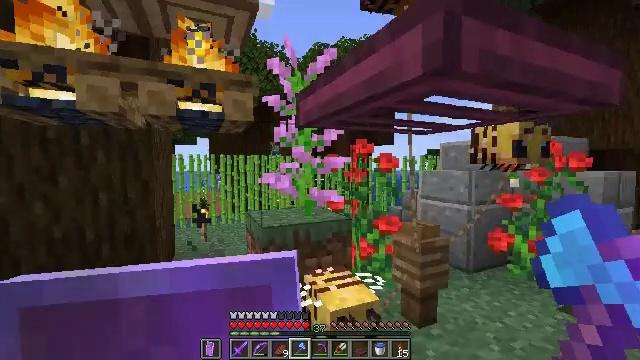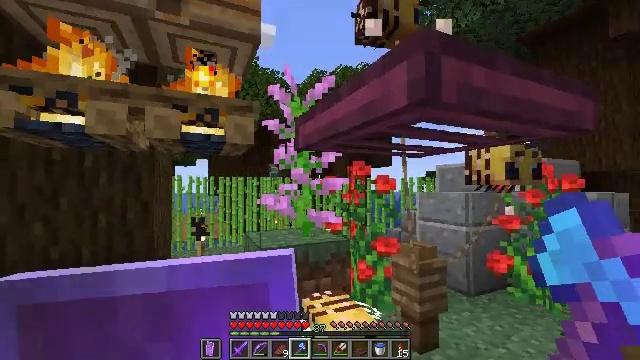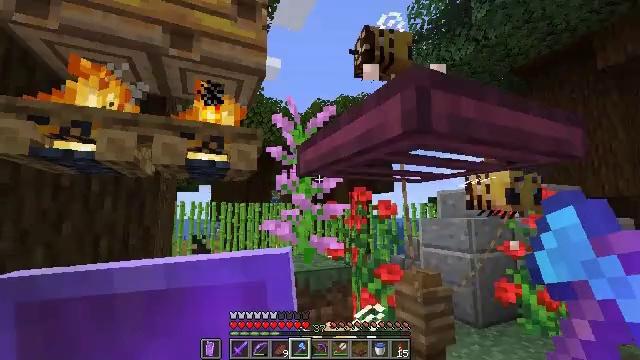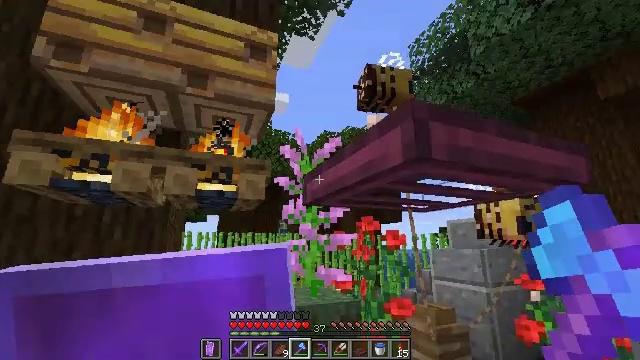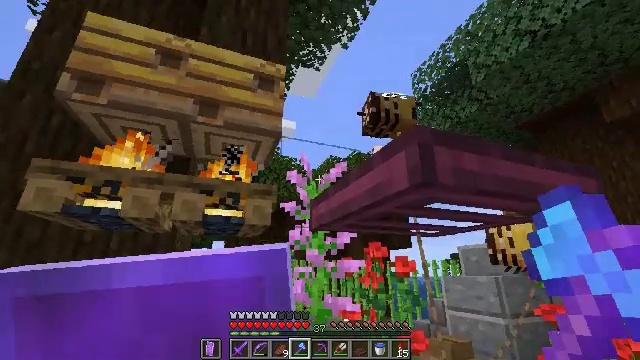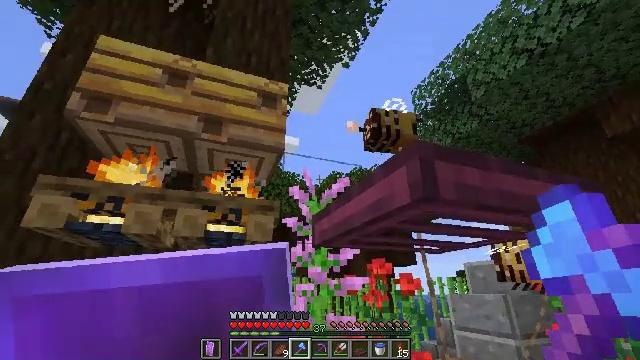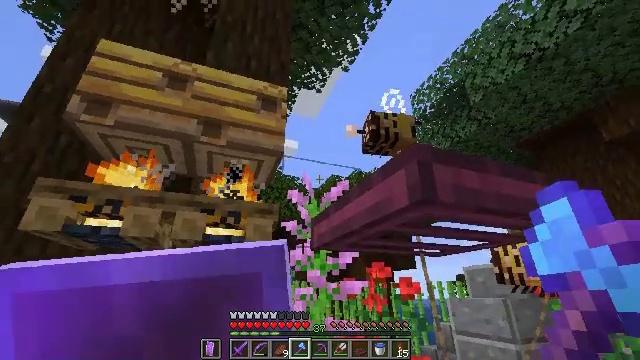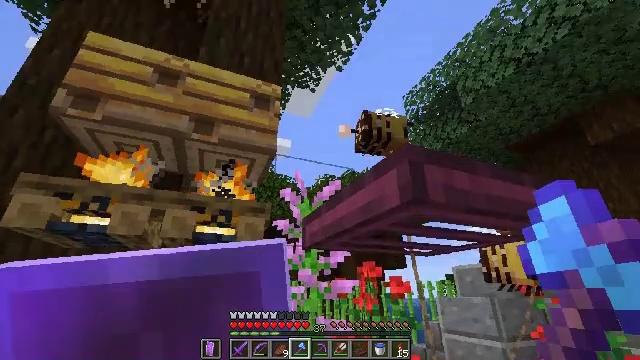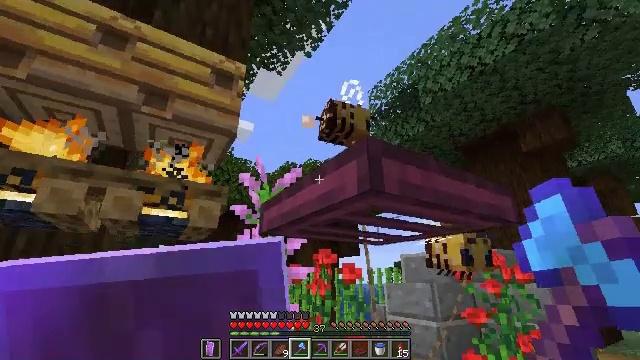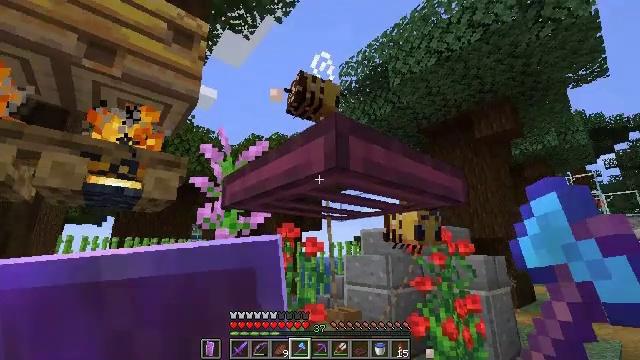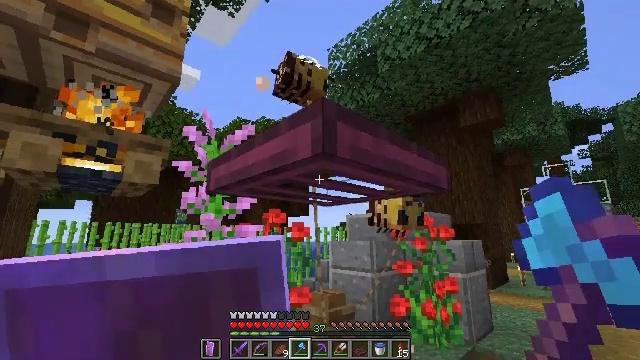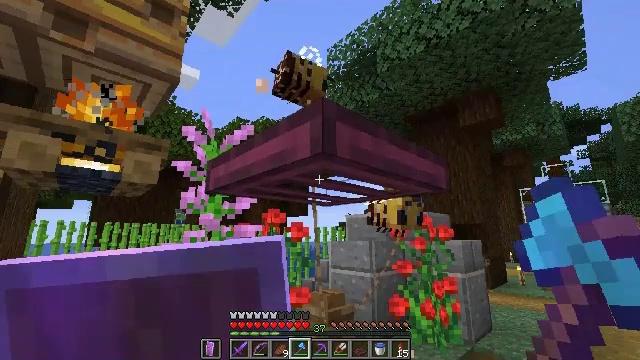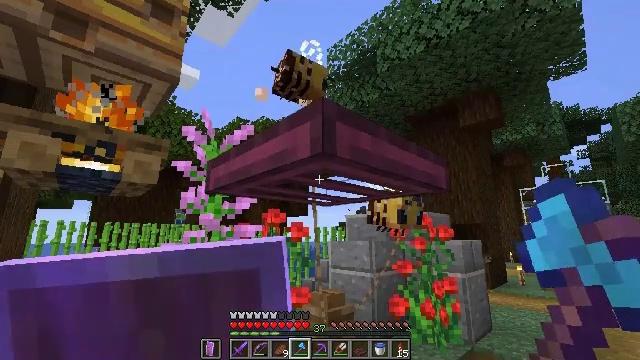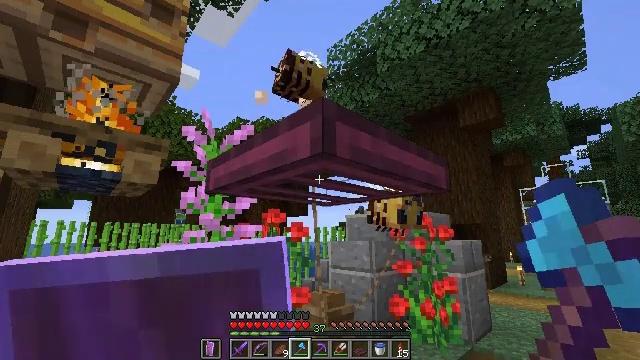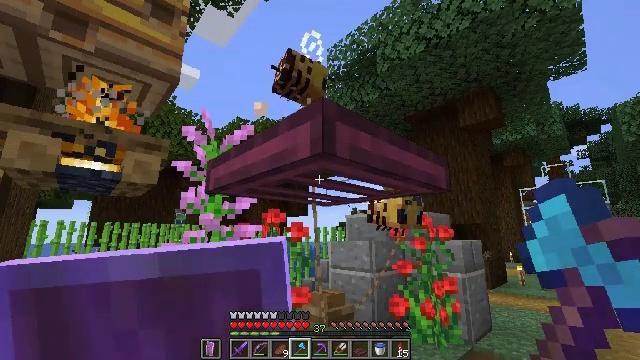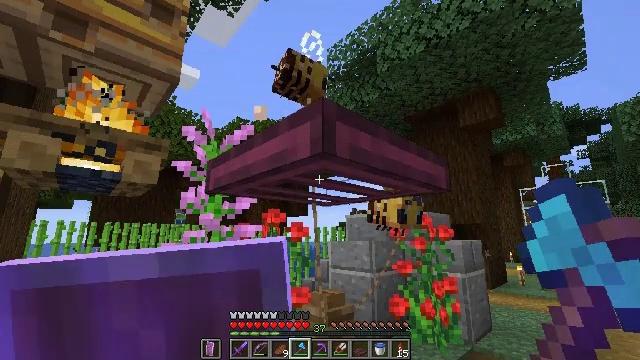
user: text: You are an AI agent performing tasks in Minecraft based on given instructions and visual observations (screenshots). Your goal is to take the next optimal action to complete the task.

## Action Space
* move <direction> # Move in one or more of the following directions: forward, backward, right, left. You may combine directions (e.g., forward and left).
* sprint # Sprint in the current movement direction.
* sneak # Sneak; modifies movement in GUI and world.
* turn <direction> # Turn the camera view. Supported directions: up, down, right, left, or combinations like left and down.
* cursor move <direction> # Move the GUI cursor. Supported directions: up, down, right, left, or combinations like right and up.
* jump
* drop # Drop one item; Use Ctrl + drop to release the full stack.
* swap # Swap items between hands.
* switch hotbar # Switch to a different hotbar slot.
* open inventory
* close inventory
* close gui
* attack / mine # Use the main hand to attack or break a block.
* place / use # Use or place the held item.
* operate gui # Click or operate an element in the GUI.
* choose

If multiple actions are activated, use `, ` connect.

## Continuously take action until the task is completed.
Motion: motion action
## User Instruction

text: Attack the crimson trapdoor to break it.
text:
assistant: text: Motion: turn up
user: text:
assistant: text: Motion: turn up
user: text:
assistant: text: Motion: turn left and up
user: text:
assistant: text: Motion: turn left and up
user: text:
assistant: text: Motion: turn up
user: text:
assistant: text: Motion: no_op
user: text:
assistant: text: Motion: turn right
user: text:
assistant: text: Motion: turn right and down
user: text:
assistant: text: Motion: turn right and down
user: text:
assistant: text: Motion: turn right and down
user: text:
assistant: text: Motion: no_op
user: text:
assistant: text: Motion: no_op
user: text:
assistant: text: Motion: no_op
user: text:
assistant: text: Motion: no_op
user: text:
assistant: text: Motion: no_op
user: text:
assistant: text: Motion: no_op
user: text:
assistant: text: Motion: no_op
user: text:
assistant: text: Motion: no_op
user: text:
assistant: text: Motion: no_op
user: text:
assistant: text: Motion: no_op
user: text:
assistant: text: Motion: no_op
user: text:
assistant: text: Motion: no_op
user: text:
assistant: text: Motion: no_op
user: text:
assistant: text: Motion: no_op
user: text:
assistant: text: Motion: no_op
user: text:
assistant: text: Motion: no_op
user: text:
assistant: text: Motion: no_op
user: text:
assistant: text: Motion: no_op
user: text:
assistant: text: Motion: no_op
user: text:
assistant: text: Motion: no_op